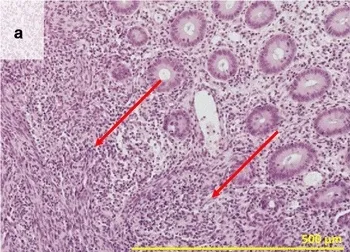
Pathological aspect of the rectal Kaposi's sarcoma. A; Microscopic aspect of the biopsy of rectal ulceration: the rectal mucosa is infiltrated by an ill-defined cellular fasciculated to diffuse proliferation (HES x10).
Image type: pathology (h&e)